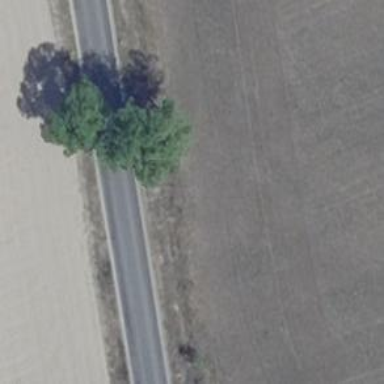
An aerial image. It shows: Deciduous tree with broadleaved leaves.